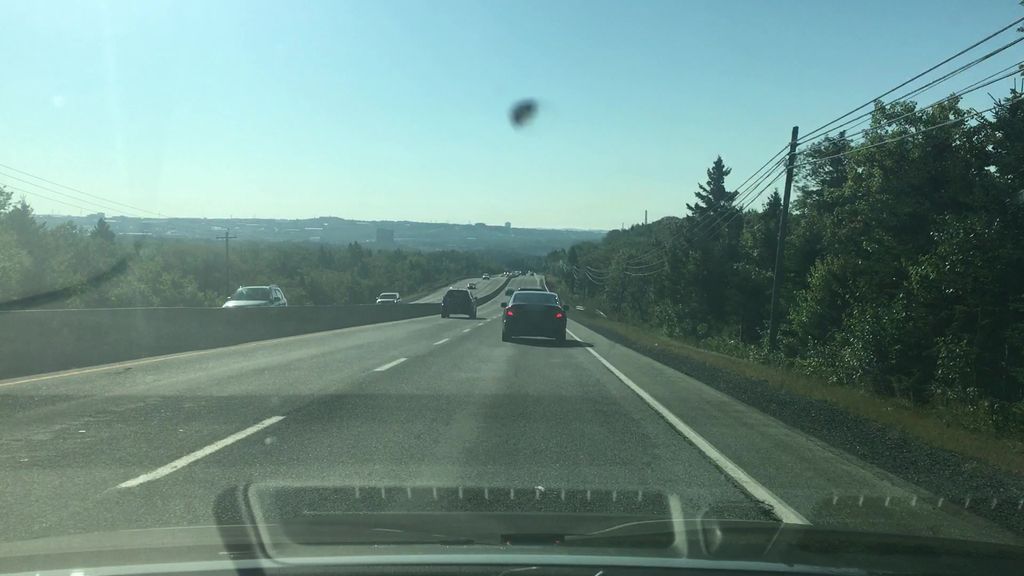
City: halifax